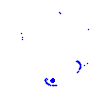
Particle: pion